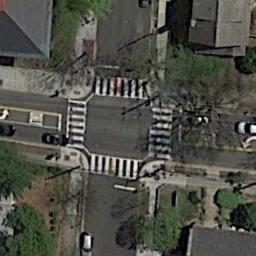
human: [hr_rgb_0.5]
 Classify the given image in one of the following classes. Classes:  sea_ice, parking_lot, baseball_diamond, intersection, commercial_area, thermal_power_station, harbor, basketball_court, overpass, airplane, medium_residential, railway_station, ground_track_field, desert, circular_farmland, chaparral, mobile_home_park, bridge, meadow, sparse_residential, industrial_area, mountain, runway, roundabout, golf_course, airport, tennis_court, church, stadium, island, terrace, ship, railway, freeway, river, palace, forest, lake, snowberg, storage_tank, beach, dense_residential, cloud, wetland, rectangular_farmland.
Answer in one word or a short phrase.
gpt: intersection